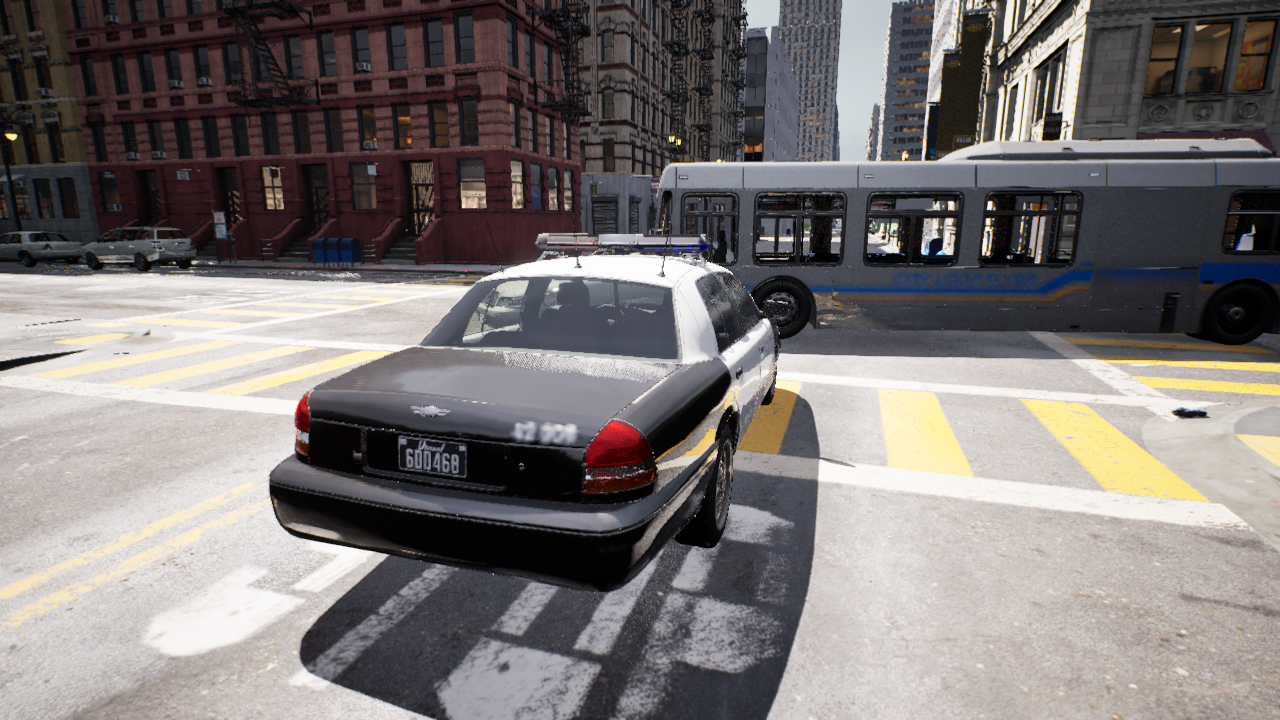
Venue: residential
Lighting: clear day
Vehicle rig: sedan